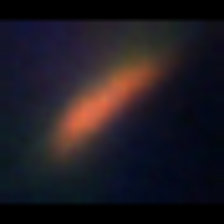
Taxon: Pennate
Group: Diatoms